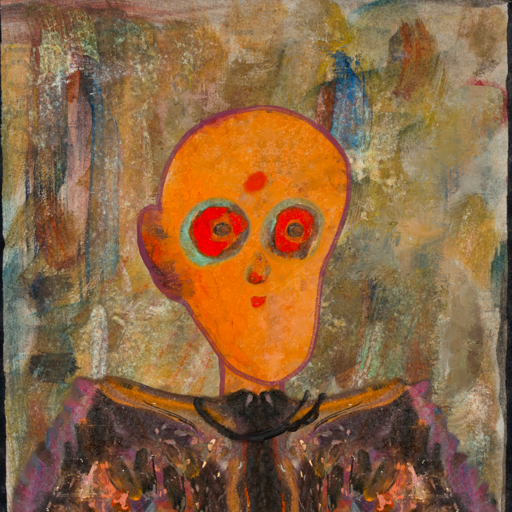
Background: Pipe, Head And Neck Front: Hypocrite, Face Front: Sisters, Bust: Gypsy_Queen, Hair Front: Blank, Head Accessory: Blank, Second Necklace: Blank, Necklace: Orphan, Baby: Blank